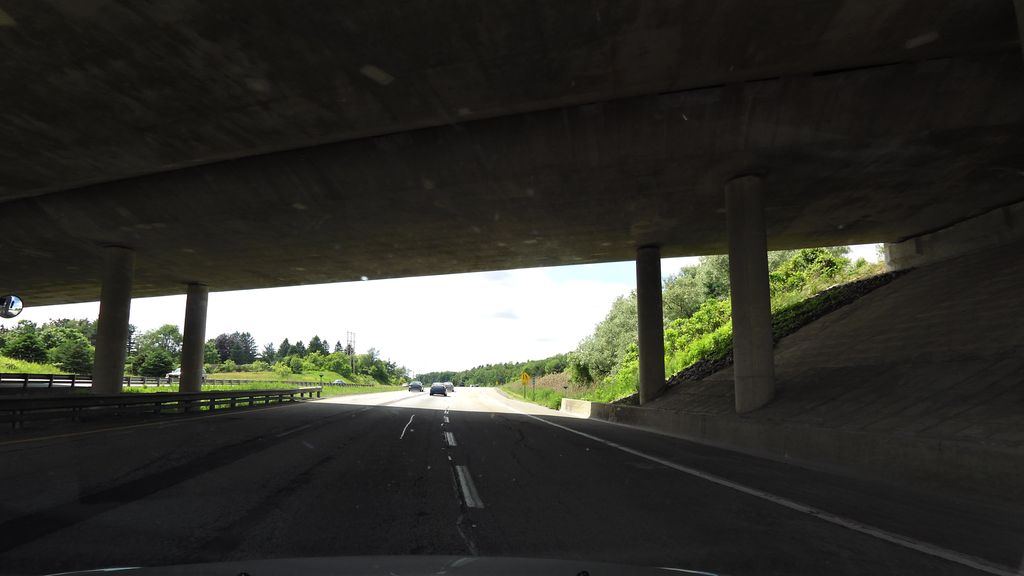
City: hamilton